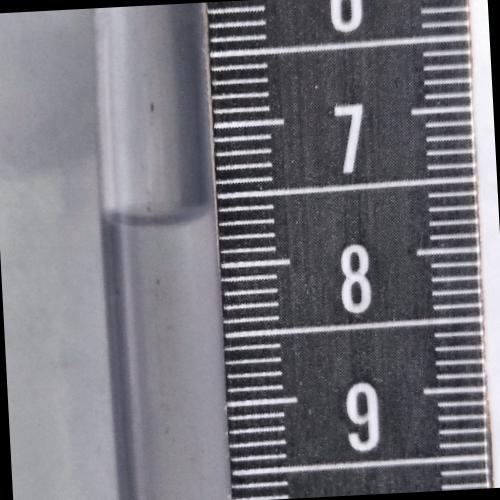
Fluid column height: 7.6 cm